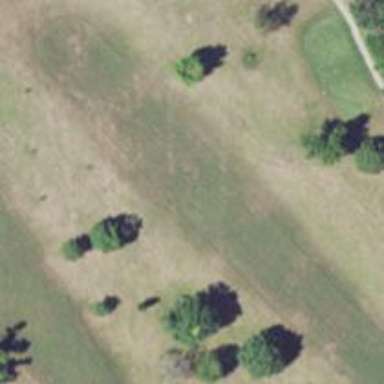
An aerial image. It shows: Golf hole.